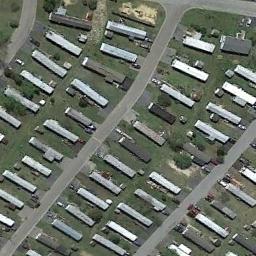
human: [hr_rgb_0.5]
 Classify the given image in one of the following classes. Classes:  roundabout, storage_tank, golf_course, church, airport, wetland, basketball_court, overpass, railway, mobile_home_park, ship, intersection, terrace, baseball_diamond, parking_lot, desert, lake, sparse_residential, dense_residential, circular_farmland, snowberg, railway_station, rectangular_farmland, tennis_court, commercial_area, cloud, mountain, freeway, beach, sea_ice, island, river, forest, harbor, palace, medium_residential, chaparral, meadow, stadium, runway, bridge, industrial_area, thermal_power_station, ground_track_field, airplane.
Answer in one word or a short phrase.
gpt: mobile_home_park